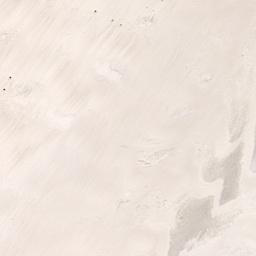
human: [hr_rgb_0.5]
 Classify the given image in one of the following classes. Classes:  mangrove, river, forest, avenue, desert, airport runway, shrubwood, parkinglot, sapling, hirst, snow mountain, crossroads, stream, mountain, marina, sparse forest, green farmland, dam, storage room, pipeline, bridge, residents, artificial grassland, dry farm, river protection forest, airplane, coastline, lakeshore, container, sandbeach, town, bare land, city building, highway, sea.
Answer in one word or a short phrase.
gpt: sandbeach